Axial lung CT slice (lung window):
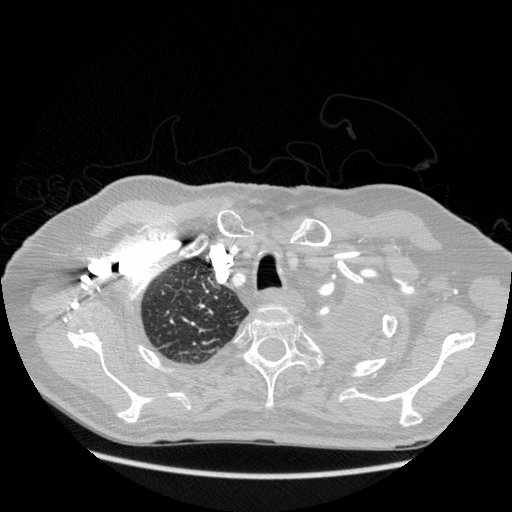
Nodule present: no